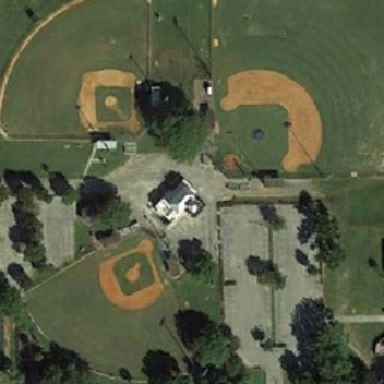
At the top of the three baseball fields is the white house .